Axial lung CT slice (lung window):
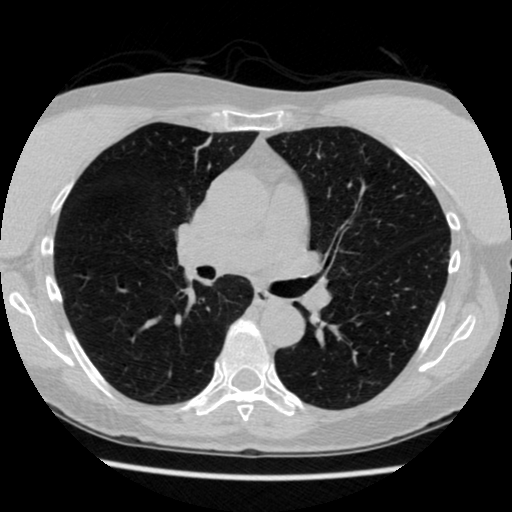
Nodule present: no